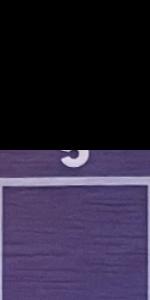
Label: Empty